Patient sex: M
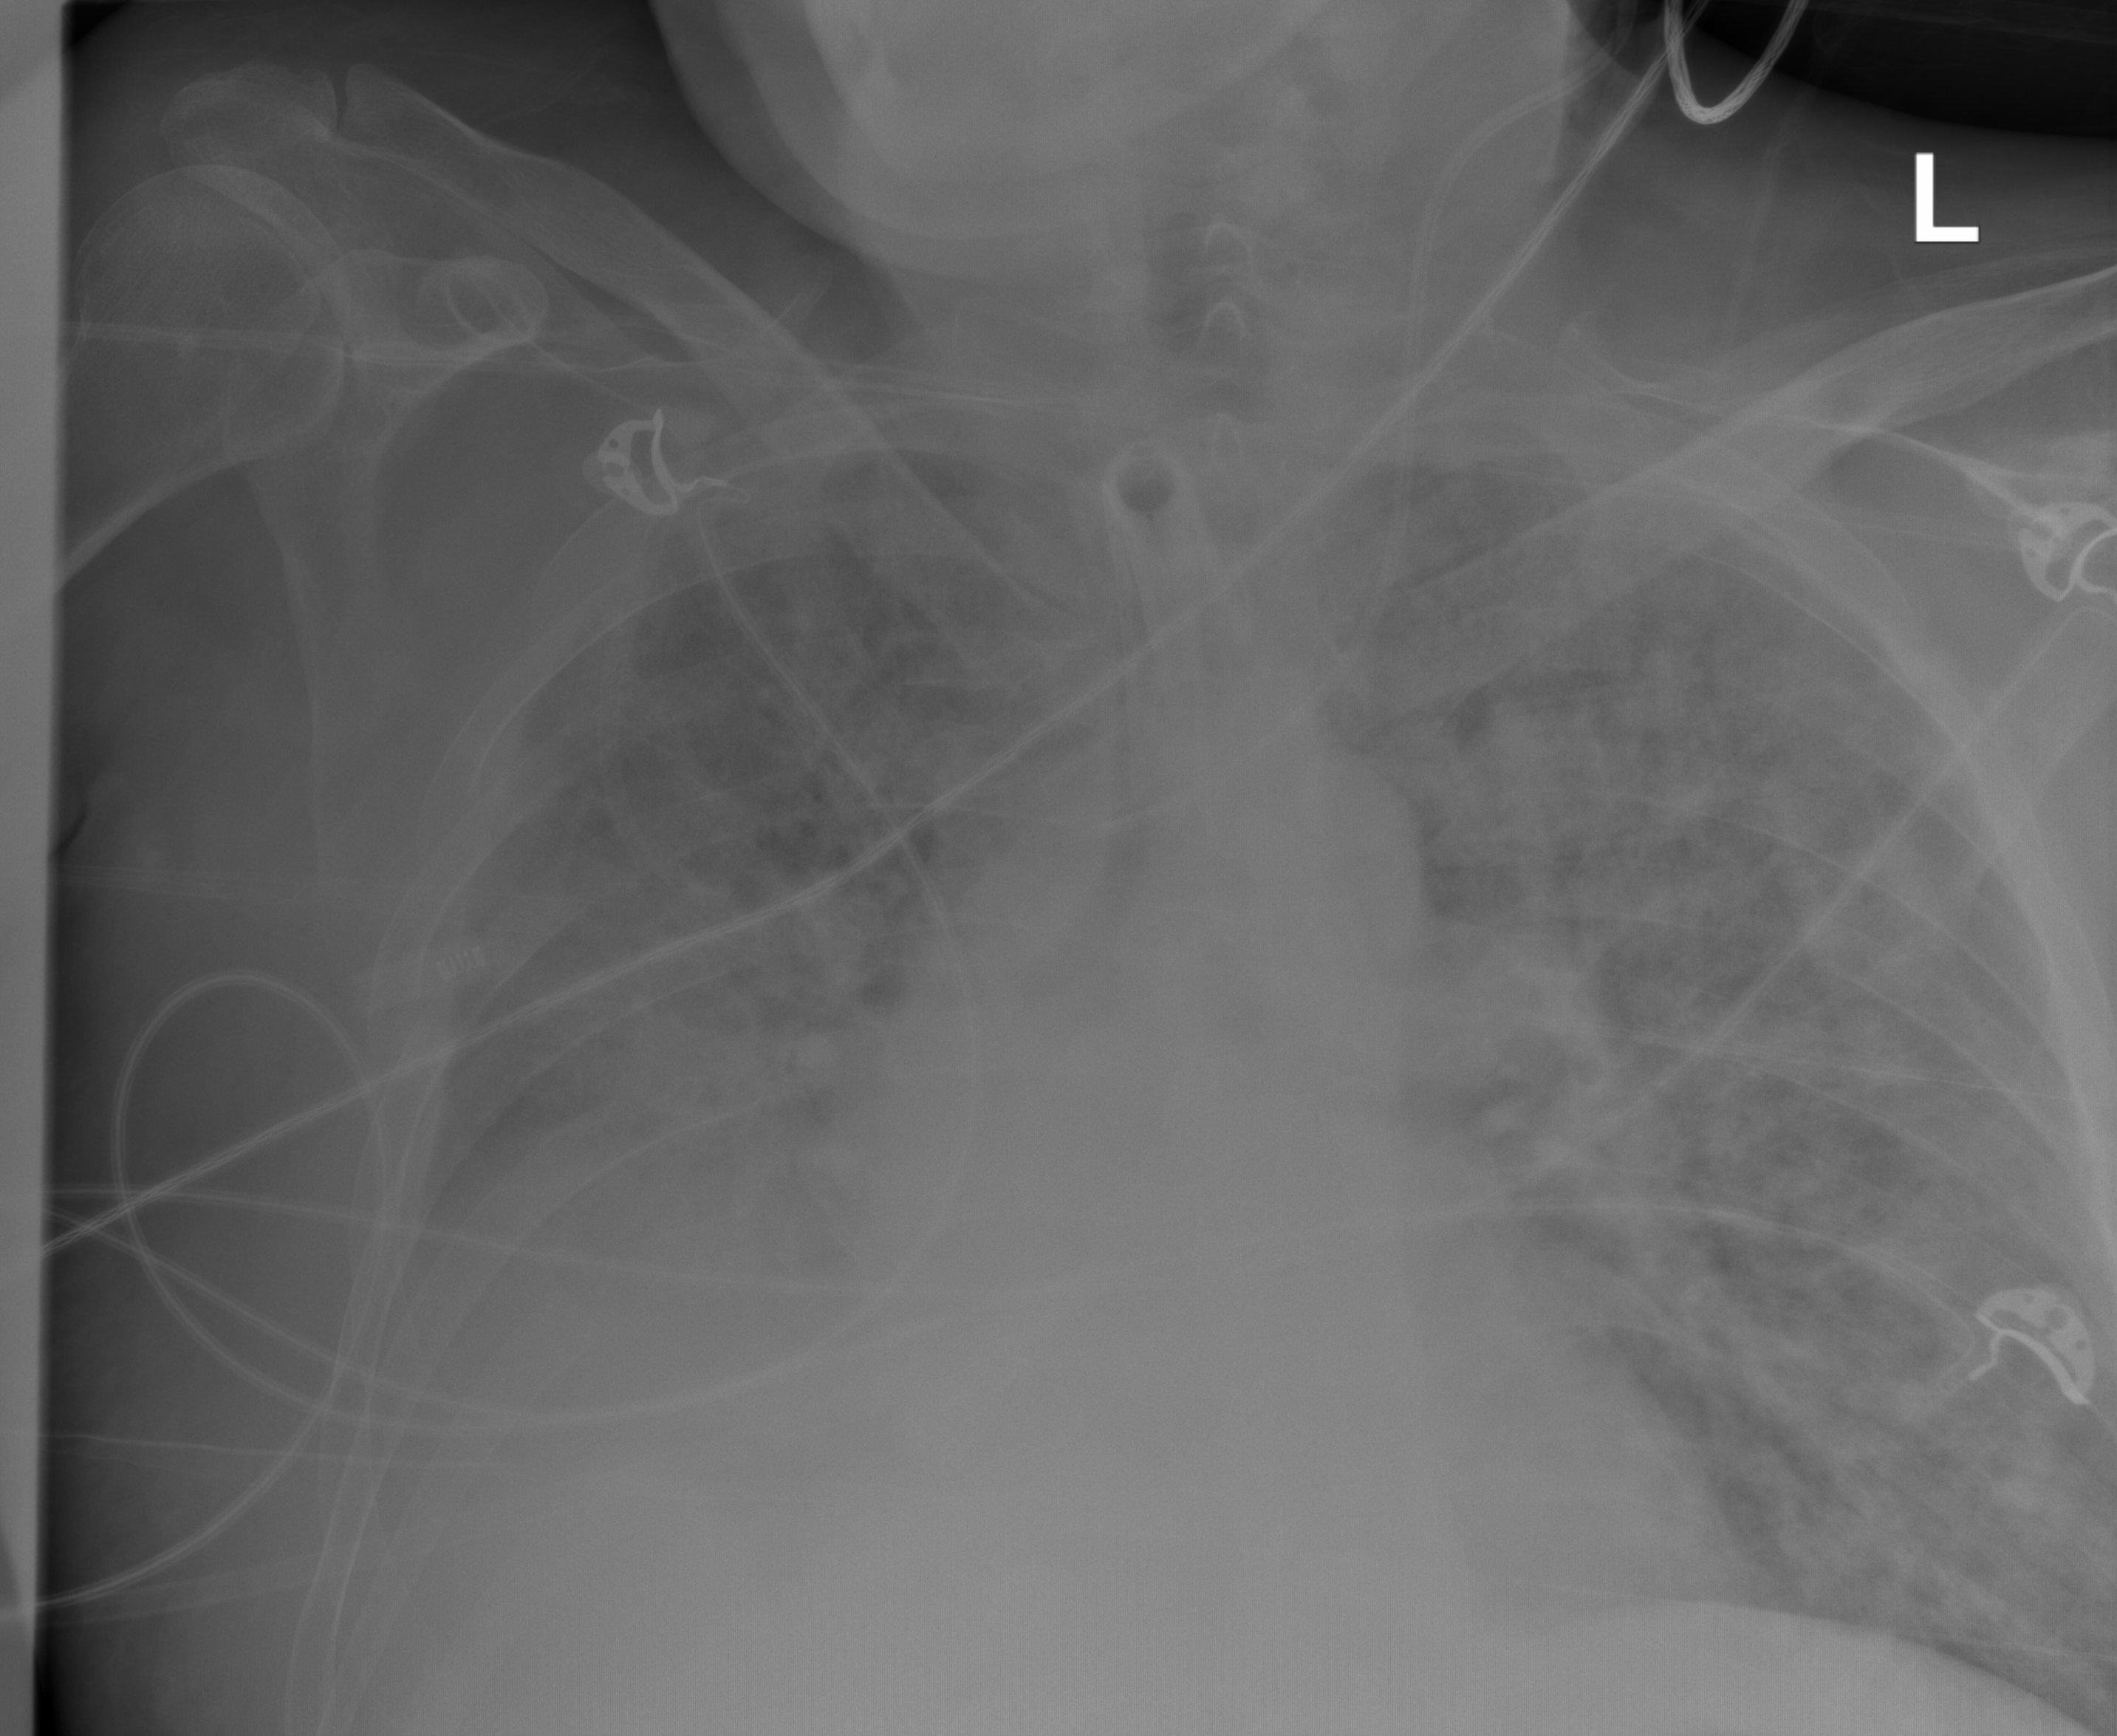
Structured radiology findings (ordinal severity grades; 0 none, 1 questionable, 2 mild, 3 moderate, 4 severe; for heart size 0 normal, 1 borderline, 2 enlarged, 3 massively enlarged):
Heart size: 1
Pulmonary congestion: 3
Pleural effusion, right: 3
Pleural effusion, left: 0
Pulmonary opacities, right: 3
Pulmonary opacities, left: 4
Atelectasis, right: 3
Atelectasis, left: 3